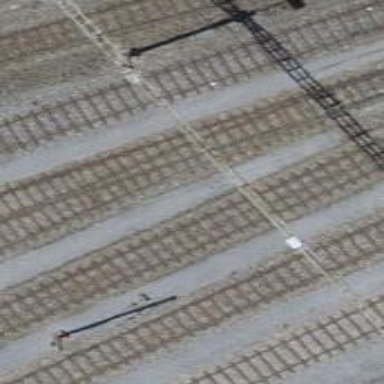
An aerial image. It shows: Yard with single rail track. The railway track is electrified with contact line for service purposes.